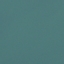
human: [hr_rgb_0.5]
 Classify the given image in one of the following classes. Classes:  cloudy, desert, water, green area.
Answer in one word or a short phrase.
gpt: water